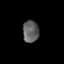
Tissue: prostate
Cell type: T cells
Senescence score: 0.3124
Nuclear area (px): 345
Mean DAPI intensity: 95.965